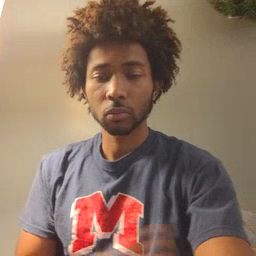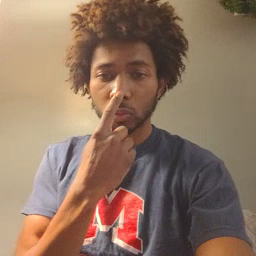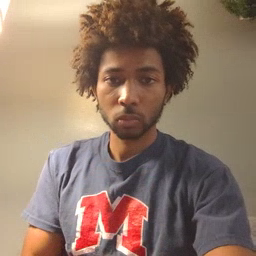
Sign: nose